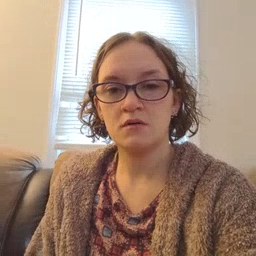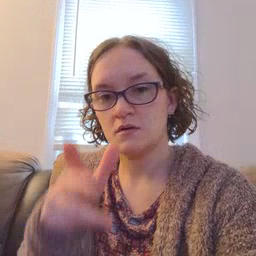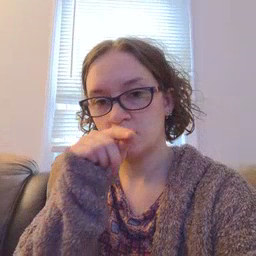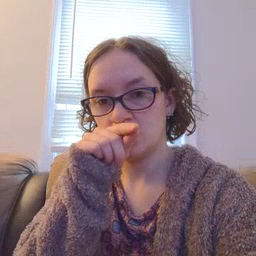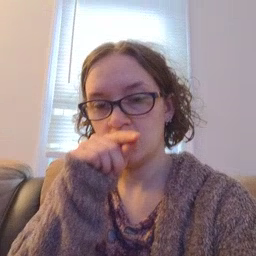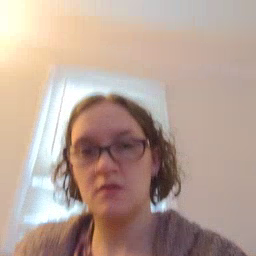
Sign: hen